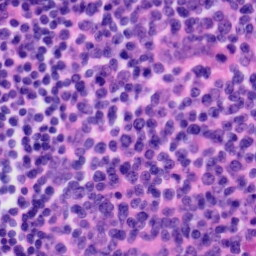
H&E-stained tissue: Tonsil